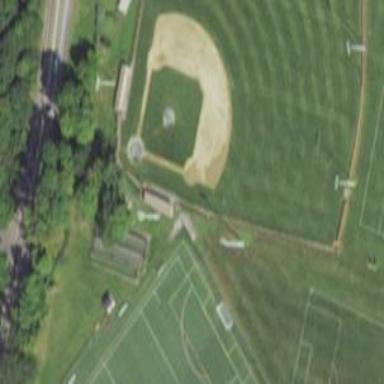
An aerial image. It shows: Baseball pitch for leisure land.